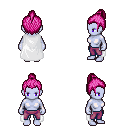
a pixel art fantasy rpg character, female body template, dark elf, purple skin, white cape, magenta pants, pink short topknot hairstyle, four views (front, back, left, right), 2x2 character sprite sheet, small pixel art, hard edges, no anti-aliasing